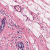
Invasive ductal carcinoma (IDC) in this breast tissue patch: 0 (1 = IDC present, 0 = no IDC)